Question: My problem is that I have a rectangle presented with a small perspective, and I would like to stretch it back to be presented as a rectangle again.
To represent it visually, I currently have within my image something like the red shape, and I have 4 'Points' (each corner of this shape). As result I would like to have something like the blue shape, and I already have the 'Rectangle' object for it.

I was wondering if there is a method to copy a polygon and draw it as another polygon stretched. I found something for Android (setPolyToPoly), but I couldn't find something like this for java.
Is there some reference or code sample that performs this operation, or maybe some idea how can I solve this problem?
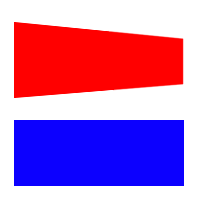
Answer: I think I understand what you need: a so-called perspective transformation that can be applied to an image. Java has the built-in <URL>, but an affine transform always preserves the "parallelness" of lines, so you cannot use that.
Now if you search the web for "java perspective transformation", you will find lots of options like the JavaFX <URL> and there are other options as well.